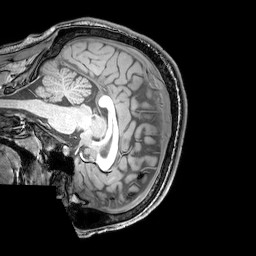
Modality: T1w
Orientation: sagittal
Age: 21
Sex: male
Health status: healthy
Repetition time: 0.081 s
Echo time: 0.037 s